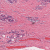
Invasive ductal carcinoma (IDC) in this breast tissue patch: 1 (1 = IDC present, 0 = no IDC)